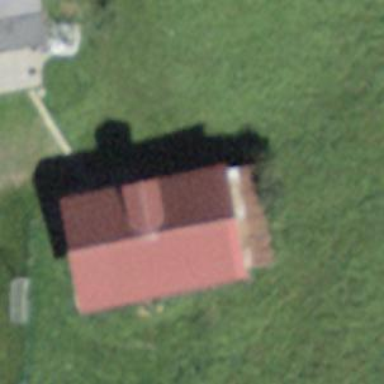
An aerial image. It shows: Barn.